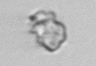
Label: detritus_transparent